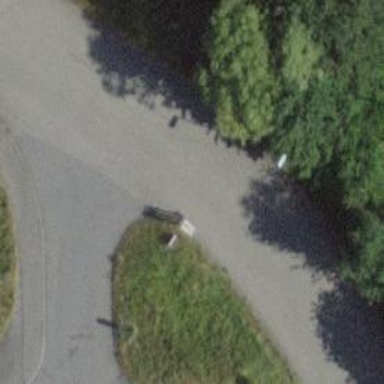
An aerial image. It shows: Kerb barrier.